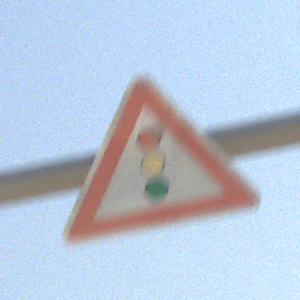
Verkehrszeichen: Lichtzeichenanlage
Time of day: MorningAfternoon
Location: Outdoor (Suburban)
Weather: Clear
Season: NotSpecified
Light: Natural